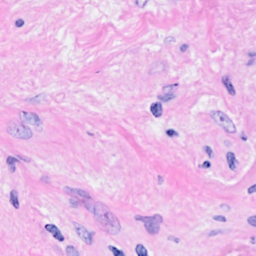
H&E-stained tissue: Breast